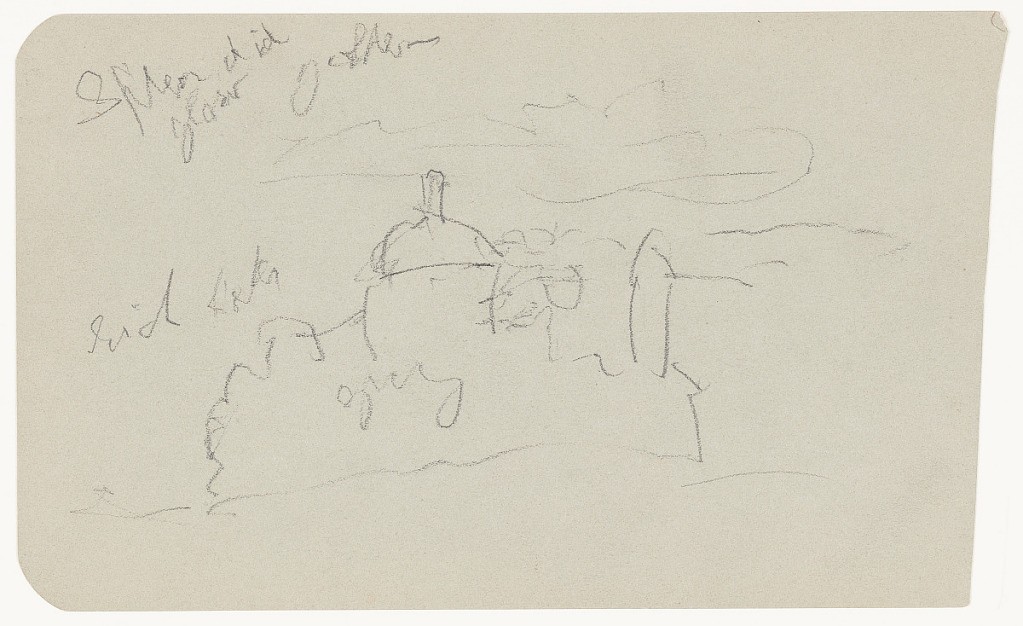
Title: Sketch of a Church, Mexico
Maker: Frederic Edwin Church, American, 1826–1900
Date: January–February 1890
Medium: Graphite on gray-green wove paper
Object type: Drawing
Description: Architecture sketch showing a loosely rendered view of a domed church in Mexico. Dominating the composition at center, the church has a large dome topped with a cupola, while its tall and narrow belltower is visible at right. The contour of the building is extremely loosely rendered. Puffy clouds are visible above.